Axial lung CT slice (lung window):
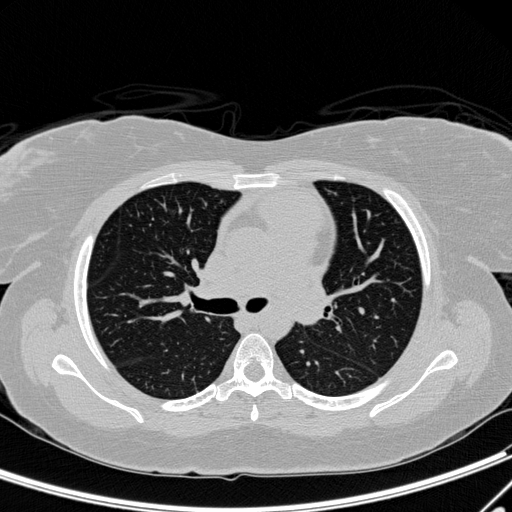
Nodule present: no